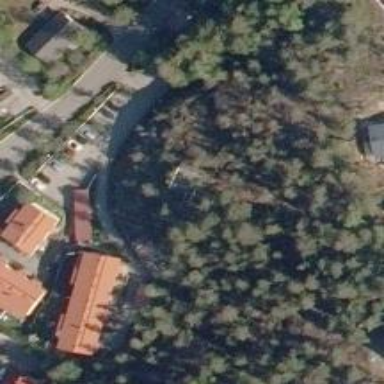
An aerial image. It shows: Paved parking area.